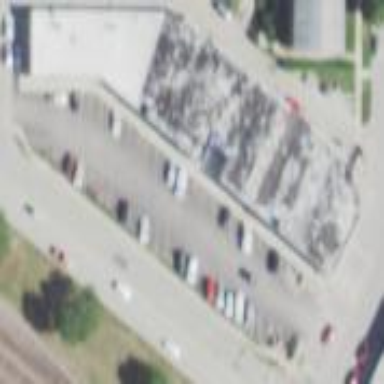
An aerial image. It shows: Retail area.